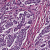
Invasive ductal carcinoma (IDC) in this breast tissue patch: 1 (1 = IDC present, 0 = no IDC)